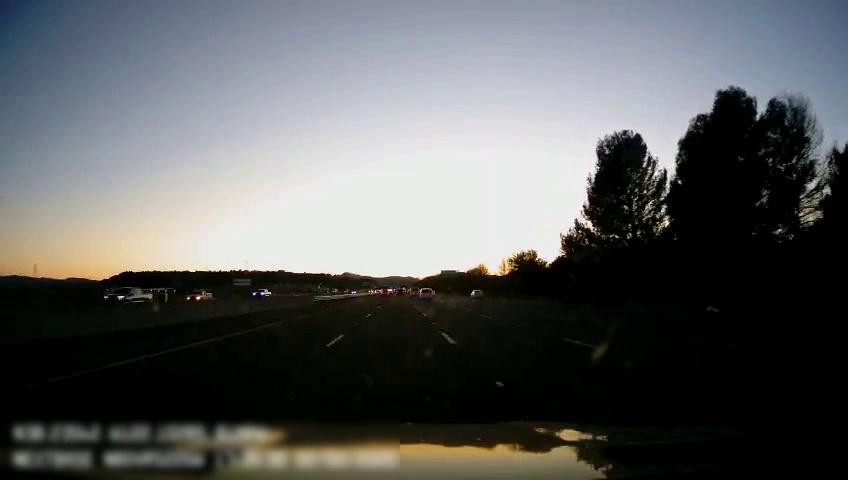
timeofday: Dusk/Dawn/Twilight
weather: Sunny
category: Drivable Space
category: Vehicles | Truck
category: Vehicles | Truck
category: Vehicles | Truck
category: Vehicles | Car
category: Vehicles | SUV
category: Vehicles | Van
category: Lanes | Alternate Lane
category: Lanes | Current Lane
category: Lanes | Current Lane
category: Lanes | Alternate Lane
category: Lanes | Alternate Lane
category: Traffic | Signs